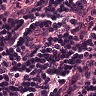
Metastatic tissue present: no